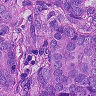
Metastatic tissue present: yes